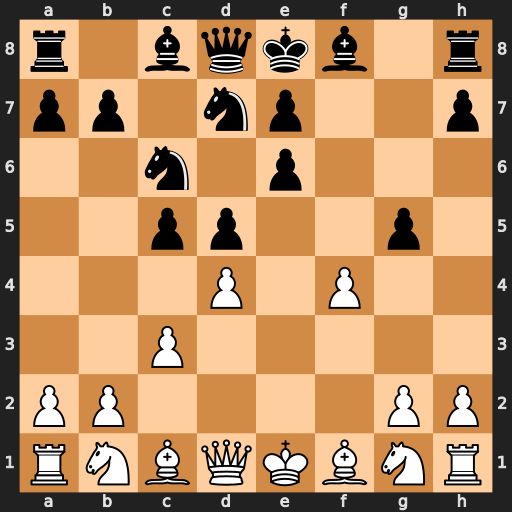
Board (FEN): r1bqkb1r/pp1np2p/2n1p3/2pp2p1/3P1P2/2P5/PP4PP/RNBQKBNR
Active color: w
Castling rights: KQkq
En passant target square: -
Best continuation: Qh5#